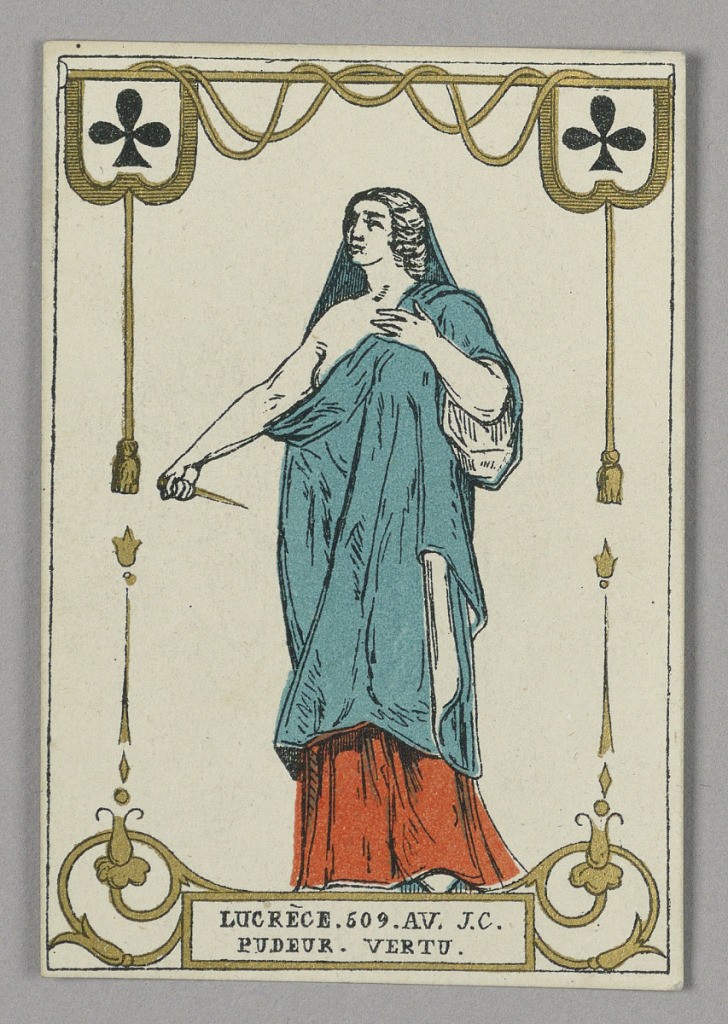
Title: Lucrecia (Modesty and Virtue), Playing Card from Set of "Cartes héroïques" or "Des grands hommes"
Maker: Eugène Moreau, French, active 19th c.
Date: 1871
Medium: Stencil-colored lithograph on paper
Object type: Playing card
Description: Playing card from a set of "Cartes héroïques" or "Des grands hommes"